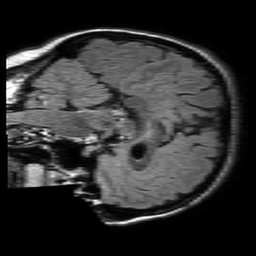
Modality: FLAIR
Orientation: sagittal
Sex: female
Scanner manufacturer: philips
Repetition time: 11 s
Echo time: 0.125 s